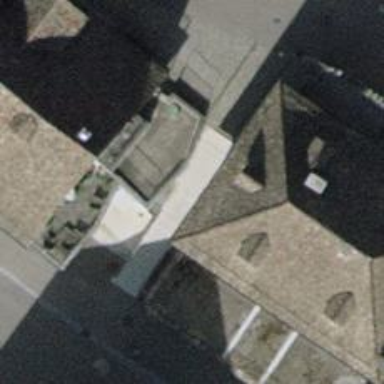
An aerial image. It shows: Concrete steps.